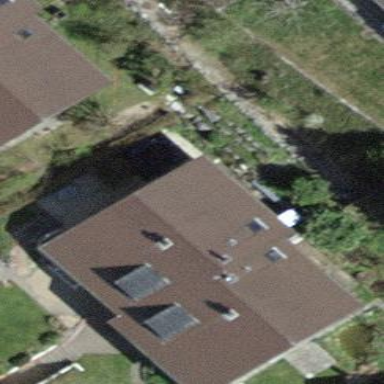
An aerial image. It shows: Terrace building.